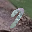
Label: 7